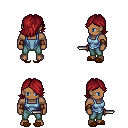
a pixel art fantasy rpg character, male body template, human, dark skin, blue vest, teal pants, brunette swoop hairstyle, leather bracers, brown slippers, dagger, four views (front, back, left, right), 2x2 character sprite sheet, small pixel art, hard edges, no anti-aliasing